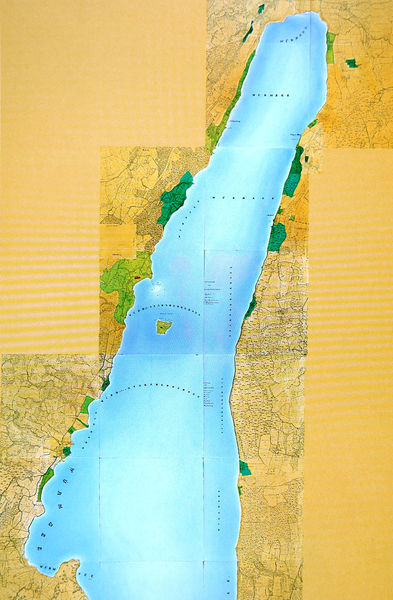
Titel: Starnberger See mit Gartenanlagen, bis 1848 dunkelgrün, bis 1864 hellgrün, M:1:5000
Künstler: C. Hölz
Standort: München
Institution: Architekturmuseum der Technischen Universität
Schlagwörter: blau, meer, wasser, fluss, gelb, grün, landschaft, see, stadt, ufer, ausschnitt, braun, busen, hell, orange, schwarz, skizze, zeichnung, beige, muster, alt, lang, bild, erde, feld, felder, natur, norden, büsche, flach, gewässer, wiesen, insel, land, wald, hellblau, farbig, küste, schrift, papier, italien, abstrakt, berge, gebirge, modern, wüste, farbe, grafik, graphik, vegetation, linien, spitz, detail, streifen, collage, umriss, bucht, aufsicht, foto, straßen, oase, laviert, buch, höhe, wälder, geschnitten, asien, druck, seite, text, zeitung, beschriftung, topografie, hallo, kunst, fragment, karton, karte, geknickt, plan, landkarte, überflutung, entdecker, städte, israel, welt, viereck, knick, golf, europa, historisch, riss, grundriss, halbinsel, binnensee, lago, länder, ausschnitte, grenzen, kartographie, buchten, map, siedlungen, binnengewässer, binnnen, entdeckerzeit, erdkunde, geklebt, gelobtes land, heiliges land, jordan, kleben, landeskunde, länglich, meerbusen, messtisch, messtischbild, negev, oasen, staaten, starnberger see, topographie, totes meer, wassertiefe, zusammenfügen, zusammengefügt, knicke, orientierung, unvollständig, geografie, rotes meer, fluid, seee, seeweg, senn, höhenlagen, süden westen osten, kare, kartografieren